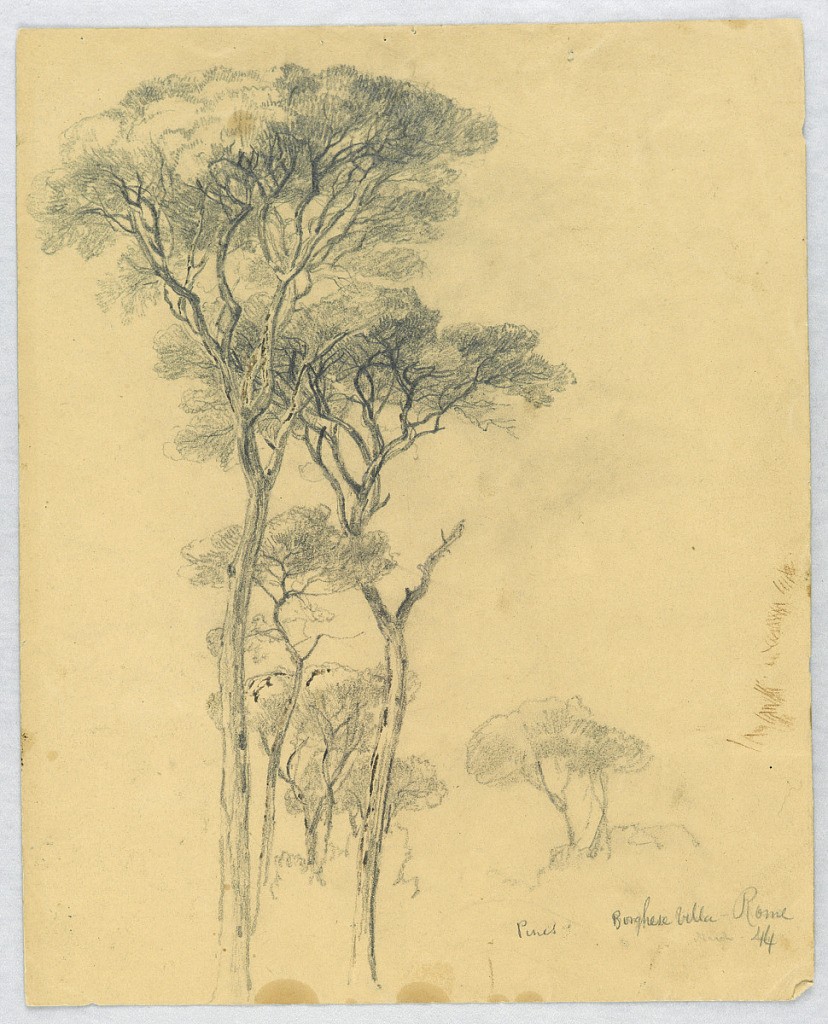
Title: Study of Pines, Borghese Villa, Rome
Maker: Daniel Huntington, American, 1816–1906
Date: March 1844
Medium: Black crayon and white heightening (oxidized) on brown paper
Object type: Drawing
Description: Group of pine trees, with a small bird on a branch.